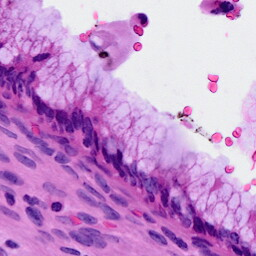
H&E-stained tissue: Cervix